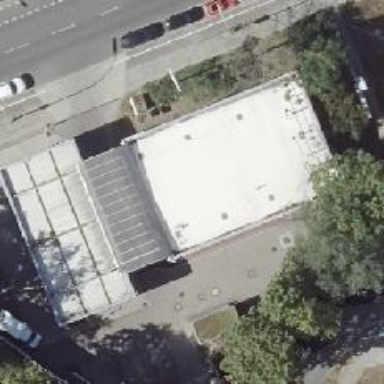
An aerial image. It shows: Fuel station.